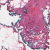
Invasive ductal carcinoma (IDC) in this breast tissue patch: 0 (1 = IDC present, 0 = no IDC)